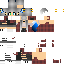
A female human skin with medium skin, wearing brown long hair dressed in a blue hoodie and black pants, featuring a closed mouth.